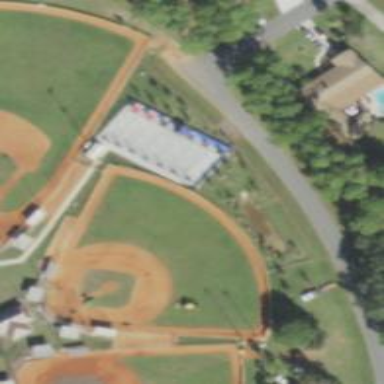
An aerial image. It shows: Sports centre dedicated to baseball and softball.